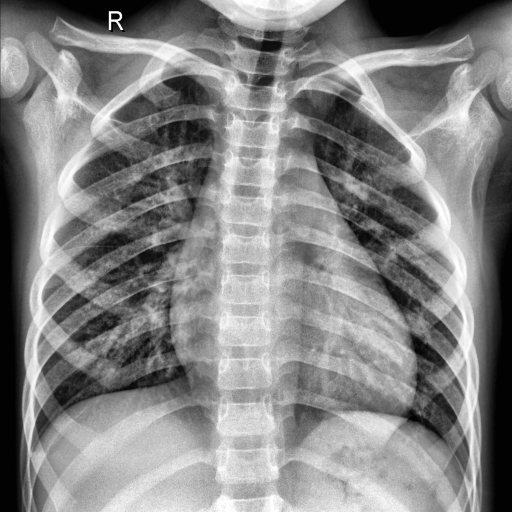
Finding: NORMAL